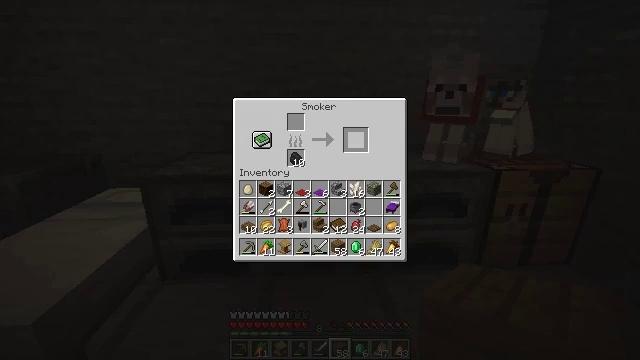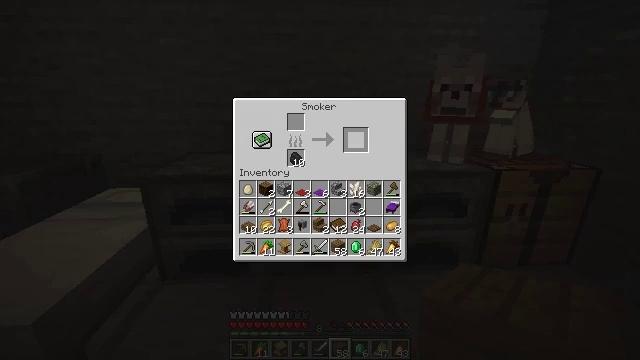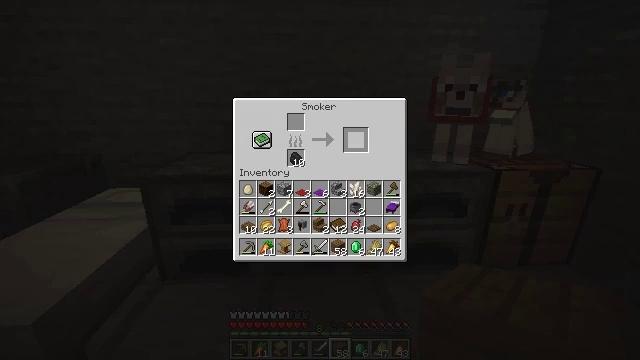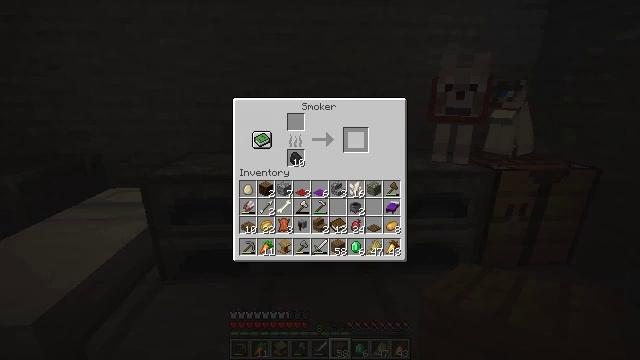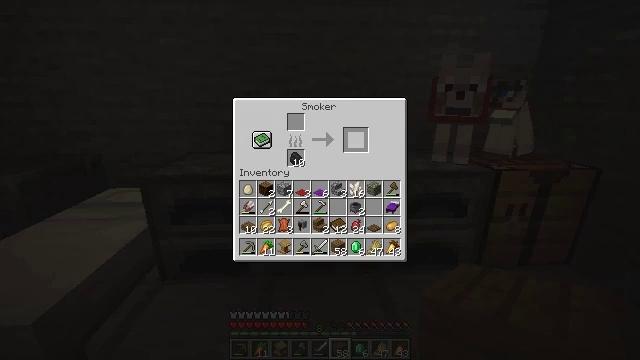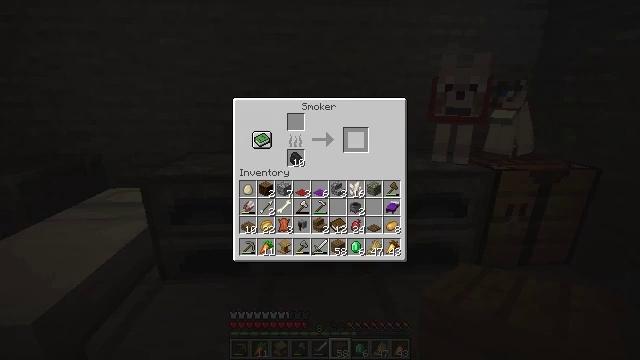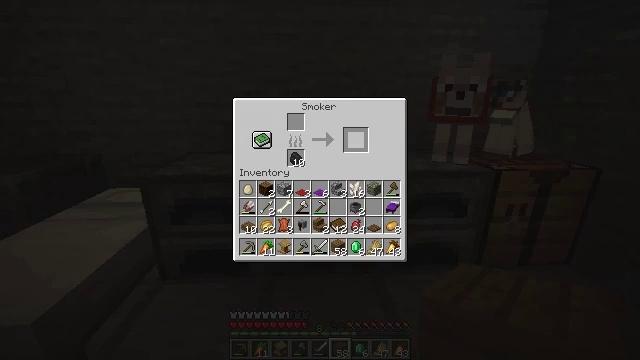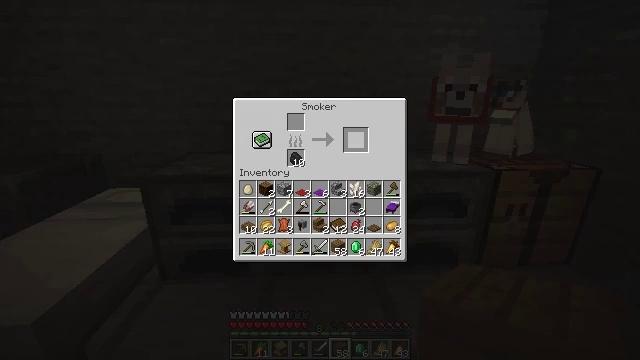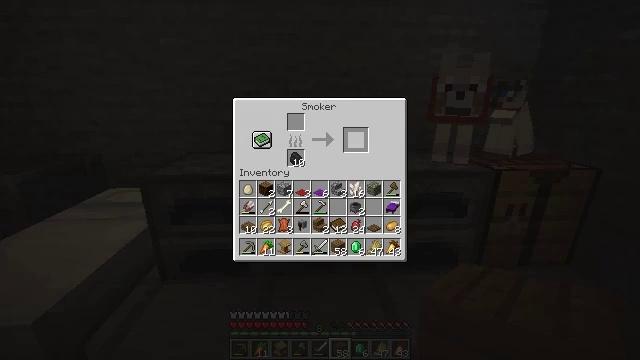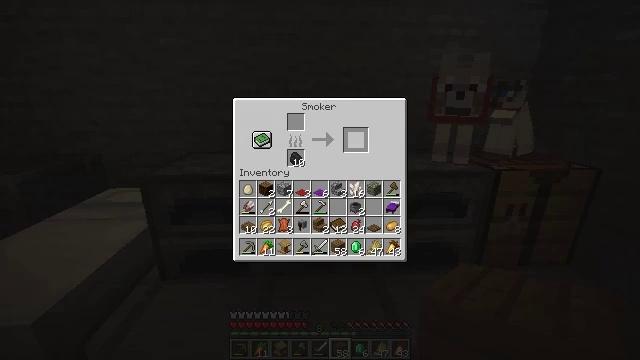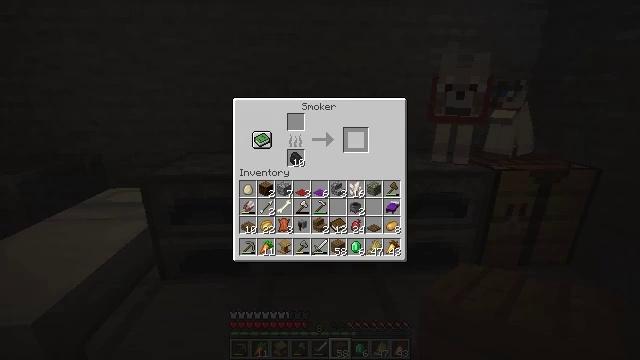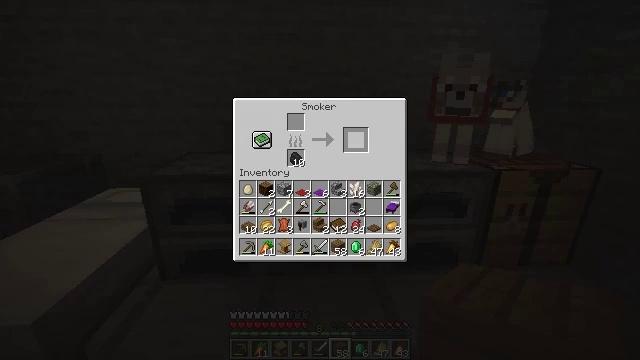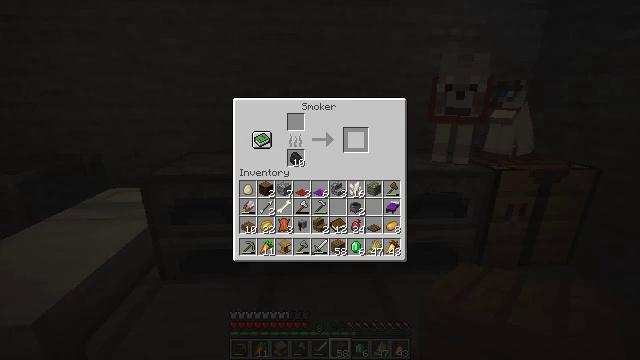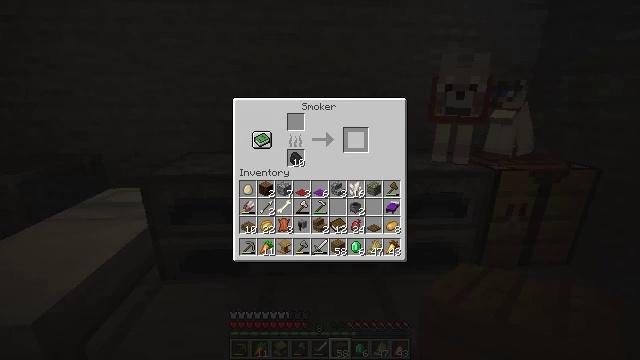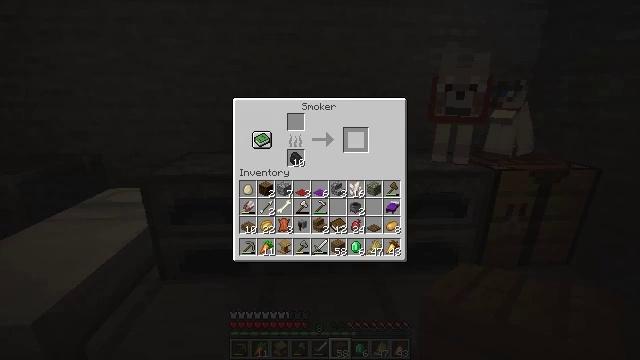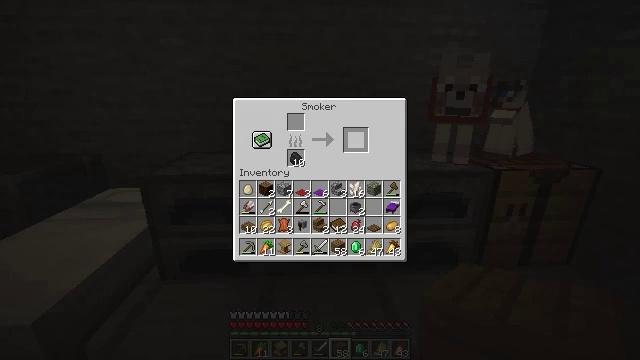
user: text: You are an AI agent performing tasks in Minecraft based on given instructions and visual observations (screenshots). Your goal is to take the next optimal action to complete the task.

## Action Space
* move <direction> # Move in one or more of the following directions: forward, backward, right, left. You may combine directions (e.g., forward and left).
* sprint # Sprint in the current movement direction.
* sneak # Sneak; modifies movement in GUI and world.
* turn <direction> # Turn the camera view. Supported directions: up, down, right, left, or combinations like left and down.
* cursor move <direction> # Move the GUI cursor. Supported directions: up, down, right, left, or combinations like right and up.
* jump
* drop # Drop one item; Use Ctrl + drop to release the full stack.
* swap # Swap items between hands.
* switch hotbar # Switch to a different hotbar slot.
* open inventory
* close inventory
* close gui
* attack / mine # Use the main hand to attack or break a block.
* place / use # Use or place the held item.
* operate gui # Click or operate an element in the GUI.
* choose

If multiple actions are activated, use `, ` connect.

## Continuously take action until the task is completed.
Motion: motion action
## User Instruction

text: Collect some bamboo.
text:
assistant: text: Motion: sneak
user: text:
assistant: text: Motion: sneak
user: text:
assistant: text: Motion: sneak
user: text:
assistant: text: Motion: sneak
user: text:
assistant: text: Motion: sneak
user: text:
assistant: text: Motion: no_op
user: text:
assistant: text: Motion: no_op
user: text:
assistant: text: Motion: no_op
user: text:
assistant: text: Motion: no_op
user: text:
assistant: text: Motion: no_op
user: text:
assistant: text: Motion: no_op
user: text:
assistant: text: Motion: no_op
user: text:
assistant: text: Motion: no_op
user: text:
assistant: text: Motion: no_op
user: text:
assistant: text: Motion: no_op
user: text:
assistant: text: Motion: no_op
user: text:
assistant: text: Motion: no_op
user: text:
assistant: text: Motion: no_op
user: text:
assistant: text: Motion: no_op
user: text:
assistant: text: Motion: no_op
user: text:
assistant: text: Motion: no_op
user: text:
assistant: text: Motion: no_op
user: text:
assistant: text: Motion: no_op
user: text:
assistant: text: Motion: no_op
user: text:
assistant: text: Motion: no_op
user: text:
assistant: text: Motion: no_op
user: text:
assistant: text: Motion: no_op
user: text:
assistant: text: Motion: no_op
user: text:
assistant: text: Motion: no_op
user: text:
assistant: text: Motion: no_op